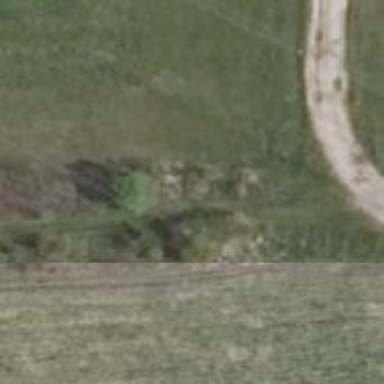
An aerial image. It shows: Dirt track road with grade 4 tracktype.